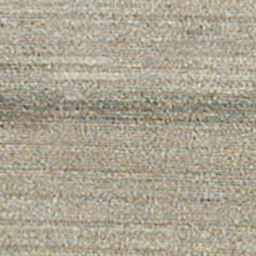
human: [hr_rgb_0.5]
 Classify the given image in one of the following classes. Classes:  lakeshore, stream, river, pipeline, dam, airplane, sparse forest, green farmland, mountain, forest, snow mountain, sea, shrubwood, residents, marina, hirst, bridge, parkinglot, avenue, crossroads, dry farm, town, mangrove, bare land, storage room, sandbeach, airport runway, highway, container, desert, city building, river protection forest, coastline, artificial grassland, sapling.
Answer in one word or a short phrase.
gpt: dry farm